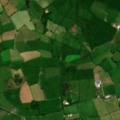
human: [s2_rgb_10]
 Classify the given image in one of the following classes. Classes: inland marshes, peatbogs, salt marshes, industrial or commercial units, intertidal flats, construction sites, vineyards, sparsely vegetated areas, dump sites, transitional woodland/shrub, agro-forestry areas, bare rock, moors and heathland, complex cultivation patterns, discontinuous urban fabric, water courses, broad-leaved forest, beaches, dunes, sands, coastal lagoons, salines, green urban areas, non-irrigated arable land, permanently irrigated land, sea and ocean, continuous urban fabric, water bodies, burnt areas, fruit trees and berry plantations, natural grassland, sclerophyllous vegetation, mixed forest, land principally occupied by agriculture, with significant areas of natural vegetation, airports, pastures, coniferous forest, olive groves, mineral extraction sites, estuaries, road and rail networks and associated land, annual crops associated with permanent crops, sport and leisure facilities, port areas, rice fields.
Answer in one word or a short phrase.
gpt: pastures, coniferous forest